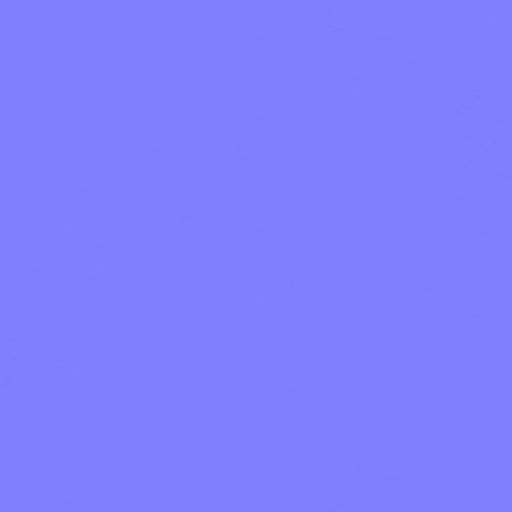
copper dirt dirty metal